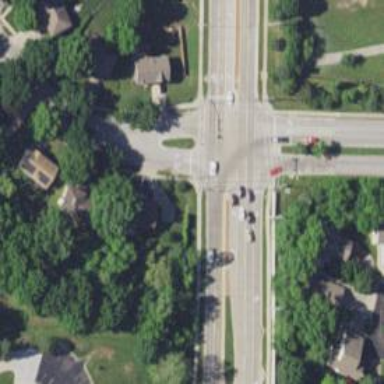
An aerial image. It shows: Crossing on footway.